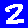
Digit: 2